Question: I have a dialog and into it I put some element (EditText) :
'''
<?xml version="1.0" encoding="utf-8"?>
<LinearLayout xmlns:android="http://schemas.android.com/apk/res/android"
android:id="@+id/layout_add_electeur"
android:layout_width="fill_parent"
android:layout_height="fill_parent"
android:orientation="vertical" >
<EditText
android:id="@+id/e_name"
android:layout_width="fill_parent"
android:layout_height="wrap_content"
android:layout_marginTop="17dp"
android:ems="10"
android:hint="@string/nom"
android:inputType="textPersonName" >
<requestFocus />
</EditText>
<EditText
android:id="@+id/lastname"
android:layout_width="fill_parent"
android:layout_height="wrap_content"
android:layout_marginBottom="26dp"
android:layout_marginTop="@dimen/activity_vertical_margin"
android:ems="10"
android:hint="@string/prenom"
android:inputType="textPersonName" />
<EditText
android:id="@+id/cin_text"
android:layout_width="fill_parent"
android:layout_height="wrap_content"
android:layout_marginBottom="37dp"
android:ems="10"
android:hint="@string/cin"
android:inputType="textPersonName" />
<EditText
android:id="@+id/tel_text"
android:layout_width="fill_parent"
android:layout_height="wrap_content"
android:layout_marginBottom="36dp"
android:ems="10"
android:hint="@string/tel"
android:inputType="textPersonName" />
<EditText
android:id="@+id/email_text"
android:layout_width="fill_parent"
android:layout_height="wrap_content"
android:layout_marginBottom="44dp"
android:ems="10"
android:hint="@string/email"
android:inputType="textEmailAddress" />
<EditText
android:id="@+id/adresse"
android:layout_width="fill_parent"
android:layout_height="wrap_content"
android:layout_marginBottom="16dp"
android:ems="10"
android:hint="@string/adresse"
android:inputType="textPersonName" />
<EditText
android:id="@+id/id"
android:layout_width="fill_parent"
android:layout_height="wrap_content"
android:ems="10"
android:inputType="textPersonName"
android:visibility="invisible" />
<EditText
android:id="@+id/bureau"
android:layout_width="fill_parent"
android:layout_height="wrap_content"
android:ems="10"
android:hint="Bureau"
android:inputType="textPersonName" />
'''
here is my dialog:
'''
public class AddElecteur extends DialogFragment {
private AlertDialog.Builder builder;
public static String EMAIL_PATTERN = "^[_A-Za-z0-9-\+]+(\.[_A-Za-z0-9-]+)*@[A-Za-z0-9-]+(\.[A-Za-z0-9]+)*(\.[A-Za-z]{2,})$";
public static String CIN_PATTERN="^(\d+)$";
@Override
public Dialog onCreateDialog(Bundle savedInstanceState) {
builder = new AlertDialog.Builder(getActivity());
// Get the layout inflater
LayoutInflater inflater = getActivity().getLayoutInflater();
// Inflate and set the layout for the dialog
// Pass null as the parent view because its going in the dialog layout
builder.setView(inflater.inflate(R.layout.add_electeur, null))
// Add action buttons
.setPositiveButton(R.string.add_electeur_btn,
new DialogInterface.OnClickListener() {
@Override
public void onClick(DialogInterface dialog, int id) {
}
})
.setNegativeButton(R.string.annuler_btn,
new DialogInterface.OnClickListener() {
public void onClick(DialogInterface dialog, int id) {
AddElecteur.this.getDialog().cancel();
}
});
return builder.create();
}
@Override
public void onStart() {
super.onStart(); // super.onStart() is where dialog.show() is actually
// called on the underlying dialog, so we have to do
// it after this point
AlertDialog d = (AlertDialog) getDialog();
if (d != null) {
Button positiveButton = (Button) d
.getButton(Dialog.BUTTON_POSITIVE);
positiveButton.setOnClickListener(new View.OnClickListener() {
@Override
public void onClick(View v) {
Boolean wantToCloseDialog = false;
AddElecteur e = AddElecteur.this;
Dialog d = e.getDialog();
EditText nomText = (EditText) d.findViewById(R.id.e_name);
EditText prenomText = (EditText) d
.findViewById(R.id.lastname);
String nom = nomText.getText().toString();
String prenom = prenomText.getText().toString();
EditText cinText = (EditText) d.findViewById(R.id.cin_text);
String cin=cinText.getText().toString();
if (nom.isEmpty()) {
Toast toast = Toast.makeText(d.getContext(),
"Verifier le Nom", Toast.LENGTH_SHORT);
int[] location = new int[2];
nomText.getLocationOnScreen(location);
toast.setGravity(Gravity.TOP, location[0], location[1]);
toast.show();
nomText.setFocusableInTouchMode(true);
nomText.requestFocus();
} else if (prenom.isEmpty()) {
Toast toast = Toast.makeText(d.getContext(),
"Verifier le Prenom", Toast.LENGTH_SHORT);
int[] location = new int[2];
prenomText.getLocationOnScreen(location);
toast.setGravity(Gravity.TOP, location[0], location[1]);
toast.show();
prenomText.setFocusableInTouchMode(true);
prenomText.requestFocus();
} else if(!cin.matches(CIN_PATTERN)){
Toast toast = Toast.makeText(d.getContext(),
"Verifier le CIN", Toast.LENGTH_SHORT);
int[] location = new int[2];
cinText.getLocationOnScreen(location);
toast.setGravity(Gravity.TOP, location[0], location[1]);
toast.show();
cinText.setFocusableInTouchMode(true);
cinText.requestFocus();
}
if (wantToCloseDialog)
dismiss();
// else dialog stays open. Make sure you have an obvious way
// to close the dialog especially if you set cancellable to
// false.
}
});
}
}
'''
}
in this case my dialog show the 6 first elements the rest of them they are invisble like this:

now I want to stay the two button "Annuler" and "Enregistrer" fix but the body which contain all forms will be scrolled :) Thanks.
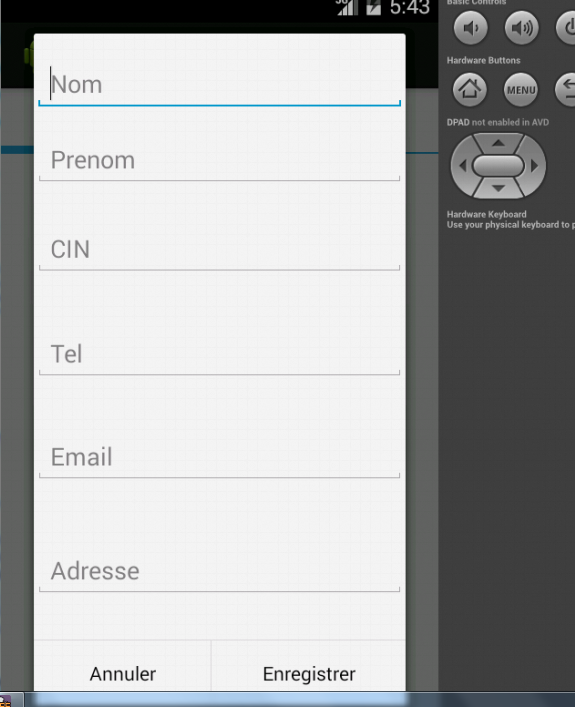
Answer: Surround your editviews with the following codes.
'''
<ScrollView
android:layout_width="match_parent"
android:layout_height="fill_parent">
<LinearLayout
android:layout_width="fill_parent"
android:layout_height="wrap_content"
android:orientation="vertical" >
// your editviews
</LinearLayout>
</ScrollView>
'''